Here is the time-frequency representation (spectrogram) of a rolling-element bearing's vibration measurement. What is the most likely bearing condition (normal, inner_race, outer_race, ball)?
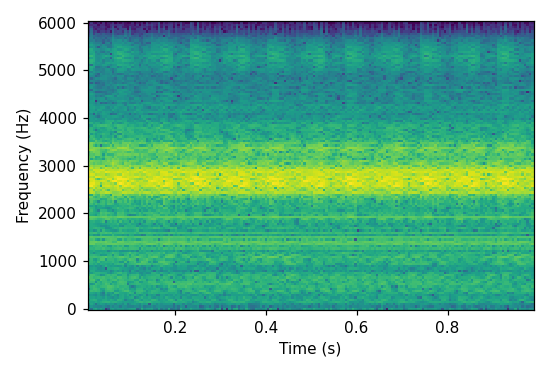
Answer: outer_race